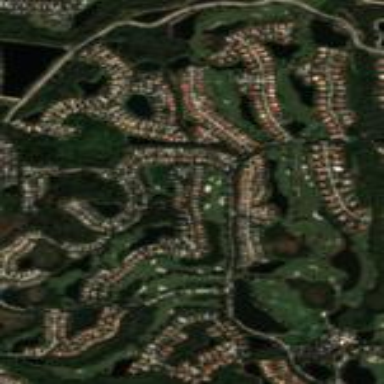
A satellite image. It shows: Golf course.